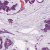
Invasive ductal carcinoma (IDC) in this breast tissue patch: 1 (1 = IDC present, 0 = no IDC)